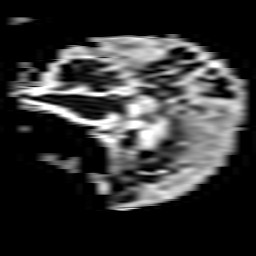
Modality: ADC
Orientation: sagittal
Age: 65
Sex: female
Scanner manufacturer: philips
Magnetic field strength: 3 T
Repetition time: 4.726 s
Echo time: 0.07409 s